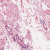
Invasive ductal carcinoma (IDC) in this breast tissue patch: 0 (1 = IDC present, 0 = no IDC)